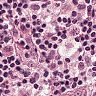
Metastatic tissue present: no